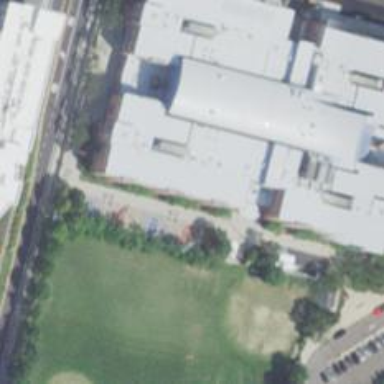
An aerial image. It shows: School.